Question: I mixed around with other sample stuff and came up with this code:
'''
</head>
<li><a id="counter" href="/"><img src="http://s1.freehostedscripts.net/ghitcounter.php?site=ID294699&s=94"></a>
</ol>
'''
I want it to show a counter on my tumblr page, when it uses however, it comes up with a blank image instead of using the changing image on the actual link.
Any help would be appreciated, I am a noob to Java but I do know Python and a little of html.
So, just to re-iterate what happens,

And I would like it to display the counter.
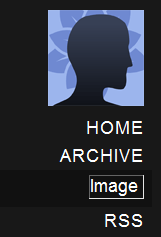
Answer: This is not a Java question. The above url points to a snippet of JavaScript, not an image. You want something like:
'''
<script type="text/javascript" src="http://s1.freehostedscripts.net/ghitcounter.php?site=ID294699&s=94"></script>
'''